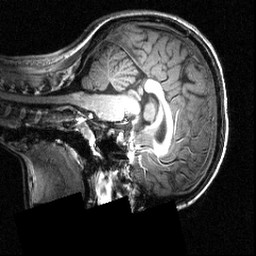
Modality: T1w
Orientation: sagittal
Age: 16
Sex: female
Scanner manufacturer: siemens
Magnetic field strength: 3.951 T
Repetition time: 1.5 s
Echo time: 0.00335 s